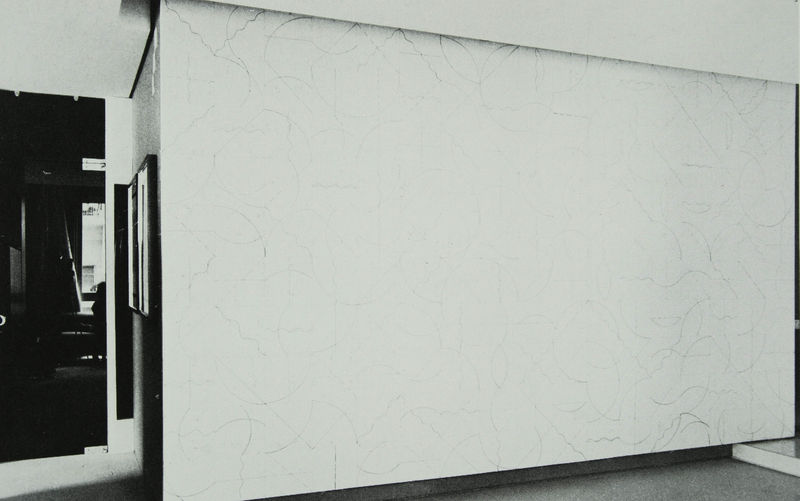
Titel: Installation Bonaduce Residence, Bari - A ten-inch (25 cm) grid covering the wall, within each ten-inchaqzare, is an arc and a line
Künstler: Sol Lewitt
Standort: Bari
Institution: Privatsammlung
Schlagwörter: weiß, grau, raum, schwarz, wand, bild, spiegel, boden, leer, linien, galerie, foto, fotografie, ausstellung, frei, wandbild, lewitt, installation